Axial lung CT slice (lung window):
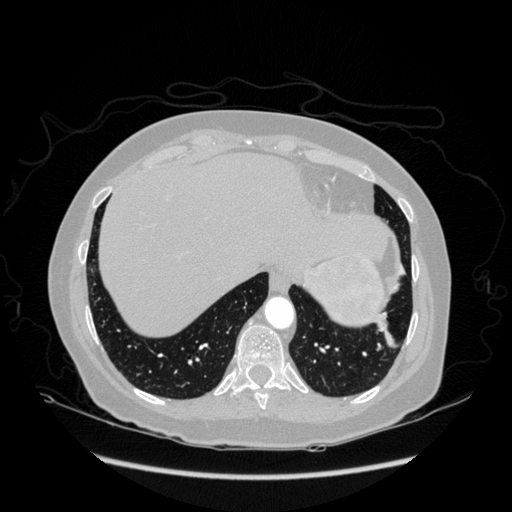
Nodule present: no